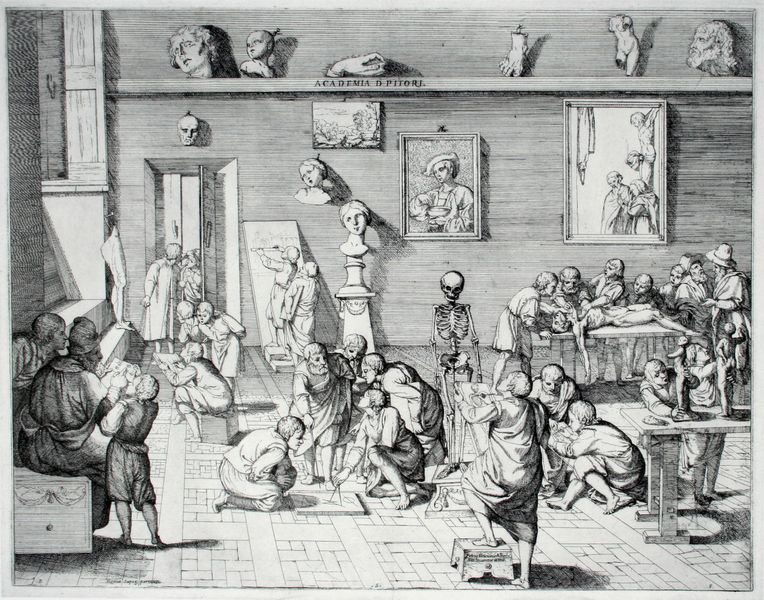
Titel: Academia d'pitori, Akademie der Maler
Künstler: Pietro Francesco Alberti
Standort: Los Angeles
Institution: The J. Paul Getty Museum
Schlagwörter: fuß, gemälde, hand, kopf, körper, mann, schatten, weiß, menschen, sitzen, fenster, grau, holz, köpfe, licht, männer, raum, schwarz, skizze, tisch, tische, tür, zeichnung, zimmer, tuch, leute, regal, wand, anatomie, arm, leiche, sockel, stehen, tod, toter, bild, gelehrte, hände, boden, interieur, gewänder, kind, kinder, skulptur, bilder, schrank, liegen, modell, perspektive, lehrer, schule, unterricht, jungen, grafik, graphik, bank, hocker, saal, schemel, büste, atelier, maler, faltenwurf, kreuz, torso, brett, stücke, druck, schraffur, holzstich, radierung, stich, künstler, fliesen, illustration, schwarzweiß, knien, leinwand, kiste, kacheln, medizin, kunst, malen, bänke, wissenschaftler, studien, ausstellung, skelett, skulpturen, statuen, zeichnen, christus, leichnam, platten, bild im bild, schüler, studium, lernen, büsten, gips, kupferstich, geometrie, gucken, zeichner, akademie, klasse, wissenschaft, gerippe, skellett, bildhauer, sektion, körperteile, studenten, masken, zirkel, lehren, mäbber, skellet, ausstellungsraum, malschule, kunstakademie, skelet, isch, operation, kunstschule, pathologie, zeichensaal, sezieren, sezierung, büse, bruckstücke, torsi, torsie, sekelett, korper